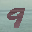
Label: 9